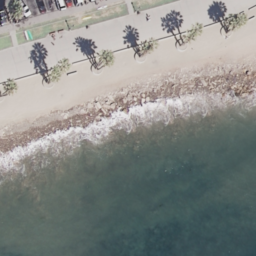
Label: beach